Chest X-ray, PA view. Patient: 60 years old, sex M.
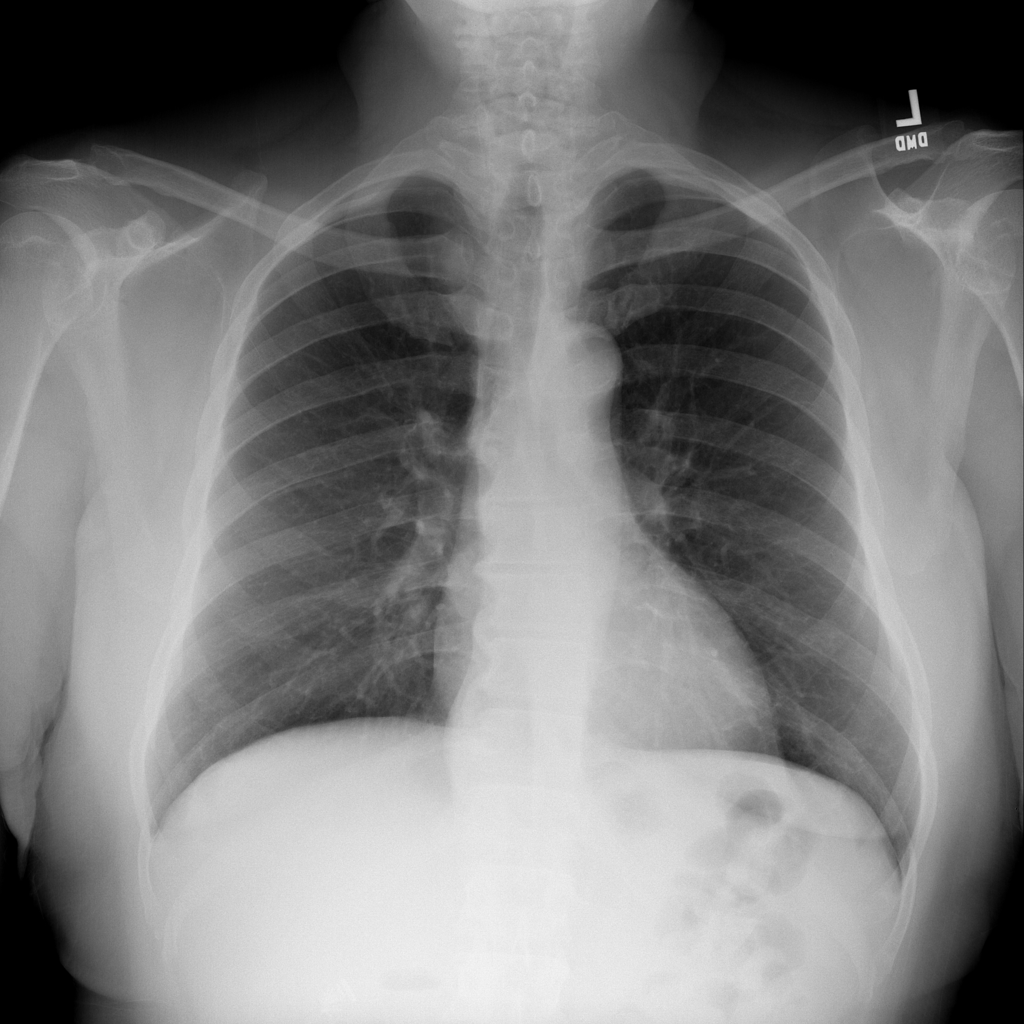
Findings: No Finding